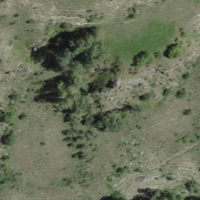
EUNIS habitat code: 31
Species observed at this site:
Melitaea didyma
Lasiommata maera